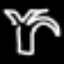
Label: palm tree